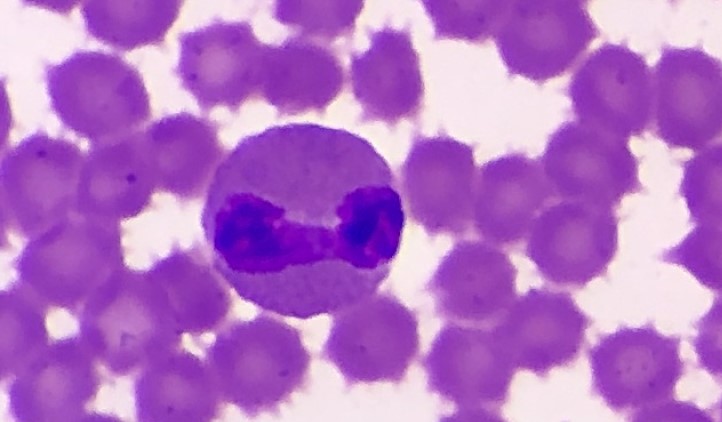
White blood cell type: Eosinophil